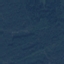
Label: Forest